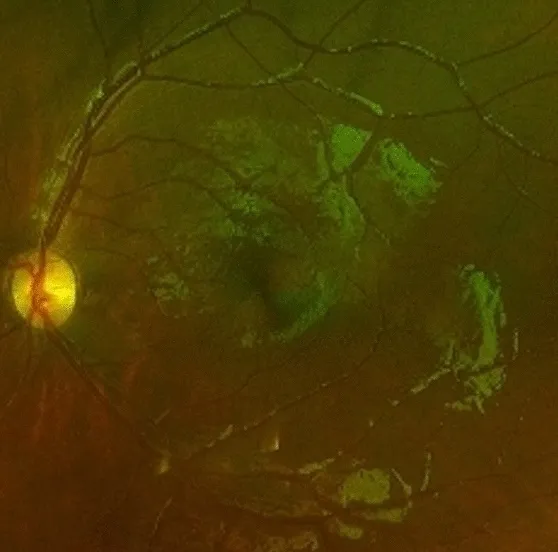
Color fundus photography of both eyes. The right optic disc (a) has a central funnel-shaped excavation, gliosis, peripapillary atrophy, and a radial spoke-like vascular pattern.
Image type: ophthalmic_imaging (fundus_photograph)